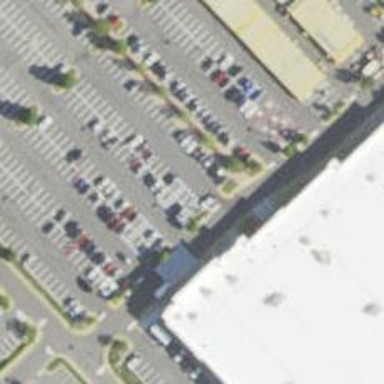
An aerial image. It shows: Parking space is available.